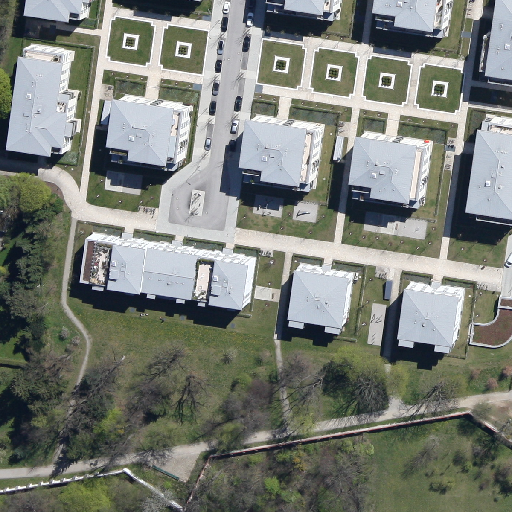
Referring expression: light-duty vehicle